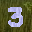
Label: 3